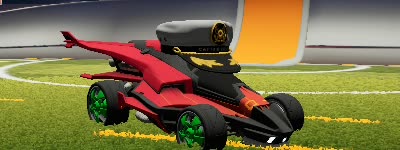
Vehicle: aftershock